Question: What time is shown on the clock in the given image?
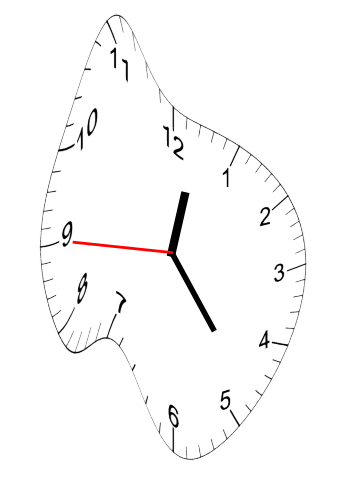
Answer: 12:23:45